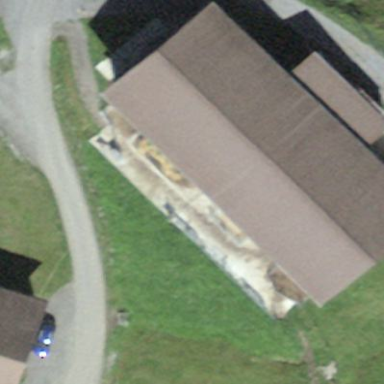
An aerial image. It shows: Farm with farmyard.